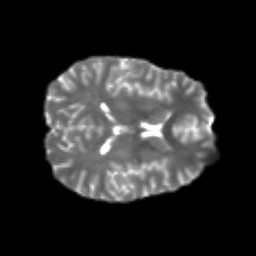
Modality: T2w
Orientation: axial
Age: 20
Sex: female
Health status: healthy
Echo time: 0.074 s